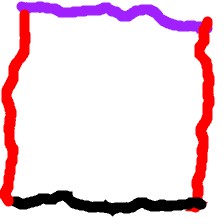
Shape: square